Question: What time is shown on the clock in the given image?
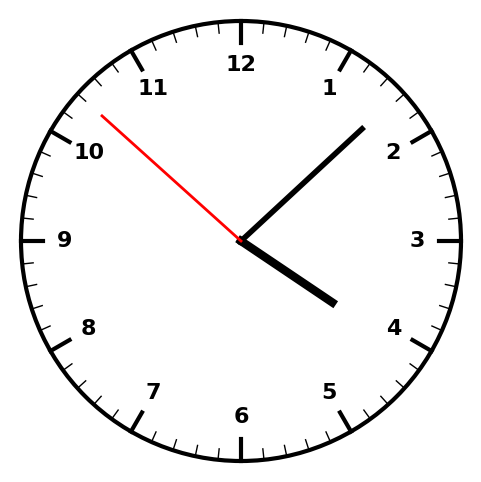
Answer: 04:07:52